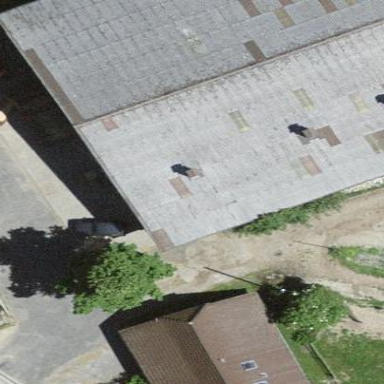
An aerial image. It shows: Barn.